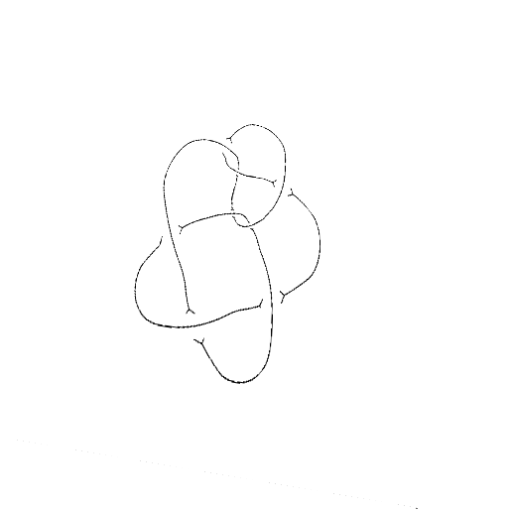
Crossing number: 8